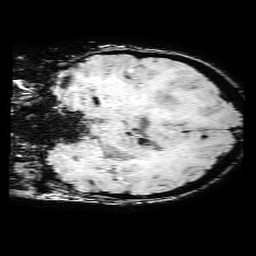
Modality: SWI
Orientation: coronal
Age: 70
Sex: female
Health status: ill
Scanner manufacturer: philips
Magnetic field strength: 3 T
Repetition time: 0.031 s